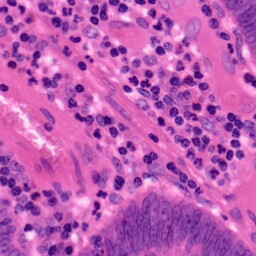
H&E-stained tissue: Colon